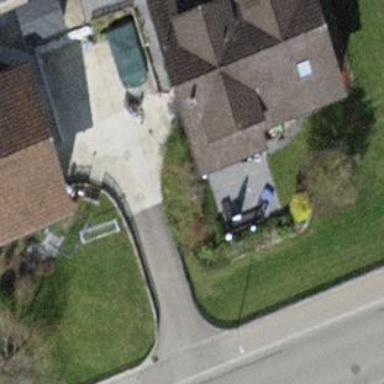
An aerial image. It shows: Simple and straightforward house.